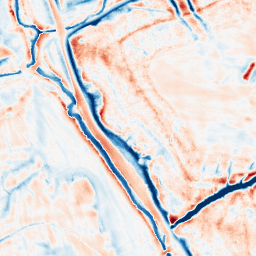
Category: edge_preserving
Decomposition family: bilateral
Decomposition parameters: d: 21
sigma_color: 25
sigma_space: 75
Upsampling method: quartic
Upsampling parameters: scale: 2
Upsampling scale: 2